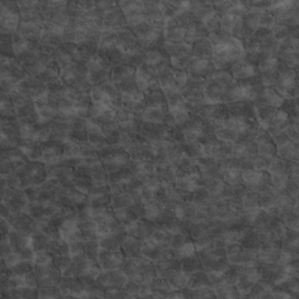
Label: non_frost